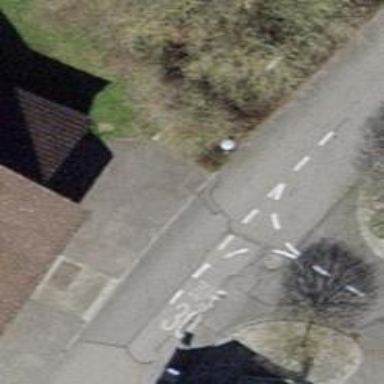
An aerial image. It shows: Asphalt road in residential area.